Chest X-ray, PA view. Patient: 65 years old, sex M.
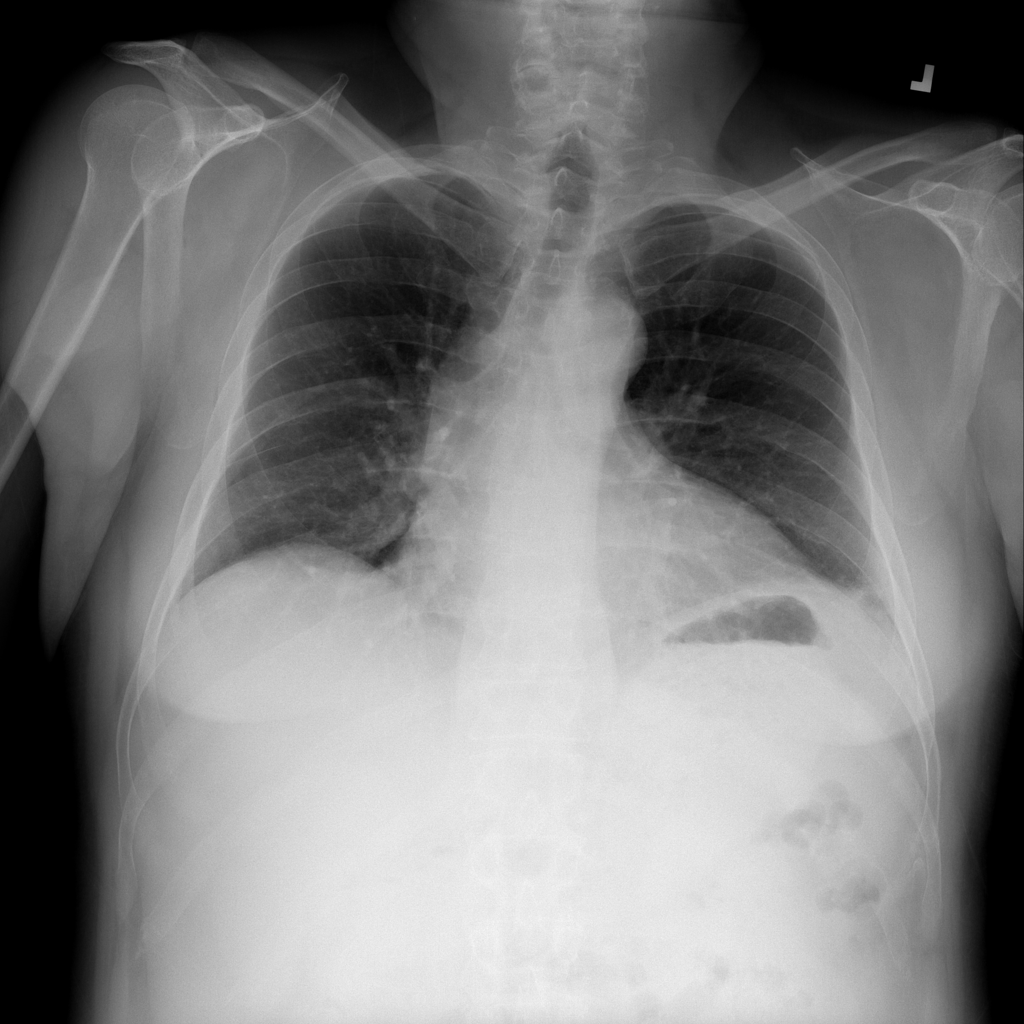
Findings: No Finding